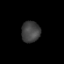
Tissue: prostate
Cell type: T cells
Senescence score: 0.3441
Nuclear area (px): 388
Mean DAPI intensity: 65.49